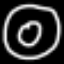
Label: donut